Question: I have a RDLC report like this one.

Here I can print one admit card each time for each student. I can collect the required data based on a student's roll no, academic calender and current session and pass that to the rdlc report to print that.
Now the problem is if I want to print/generate the admit cards for all students instead of printing one admit card each time what should I can do now? I can get all student's data but I have no idea how to represent them in report to achieve this goal.
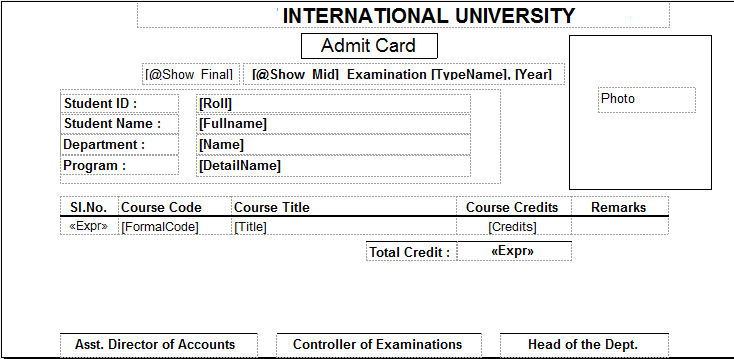
Answer: I had a similar problem once.
I used one storedprocedure to get all the details of all the students. One dataset. And put them all in one tablix and grouped them.
The sub-lists (like the list of marks) are separate tablixes themselves and are inserted in textboxes of the main tablix.
I've answered a similar question <URL>.
You can download the sample project I created from <URL> of my example.
Hope it helps!